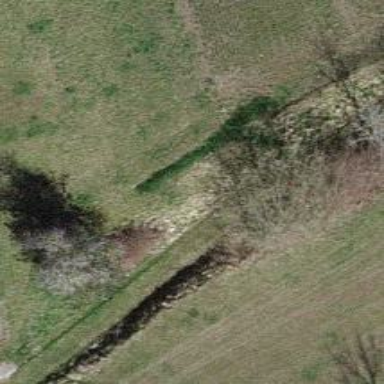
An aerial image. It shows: Hedge barrier.